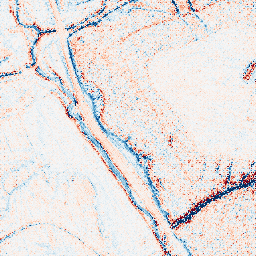
Category: edge_preserving
Decomposition family: anisotropic_diffusion
Decomposition parameters: iterations: 20
kappa: 100
gamma: 0.2
Upsampling method: regularized
Upsampling parameters: scale: 2
lambda_reg: 0.1
Upsampling scale: 2